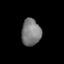
Tissue: lung
Cell type: Endothelial cells
Senescence score: 0.5533
Nuclear area (px): 506
Mean DAPI intensity: 124.496